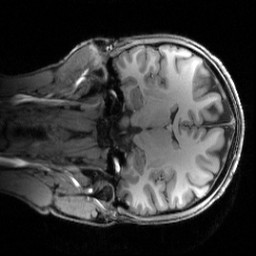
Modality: T1w
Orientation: coronal
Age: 25
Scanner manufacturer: siemens
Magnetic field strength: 3 T
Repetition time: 2.5 s
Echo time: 0.00444 s